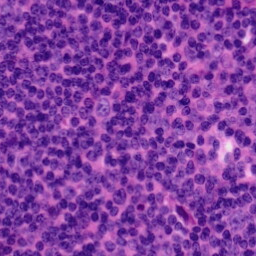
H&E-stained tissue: Tonsil